Question: i want draw a circle and put a text in it.
what can i do?
If i moved or resized the circle , text move or resize too

'''
var color = UIColor(red: 0x00, green: 0x44, blue: 0x44, alpha: 1)
var Circle = SKShapeNode(circleOfRadius: 100 )
Circle.position = CGPointMake(frame.midX, frame.midY)
Circle.strokeColor = SKColor.blackColor()
Circle.glowWidth = 1.0
Circle.fillColor = color
let myLabel = SKLabelNode(fontNamed:"Chalkduster")
myLabel.text = "Hello, World!";
myLabel.fontSize = 60;
myLabel.position = CGPointMake(frame.midX, frame.midY)
myLabel.fontColor = UIColor.blackColor()
self.addChild(Circle)
'''
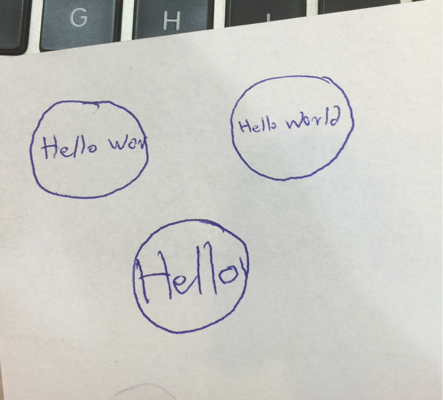
Answer: One way to drag both at once is you can add both into same view and after that you change position of both with touch events like show into below code.
'''
import SpriteKit
class GameScene: SKScene {
var deltaPoint = CGPointZero
let myLabel = SKLabelNode(fontNamed:"Chalkduster")
var Circle = SKShapeNode(circleOfRadius: 100 )
override func didMoveToView(view: SKView) {
/* Setup your scene here */
var color = UIColor(red: 0x00, green: 0x44, blue: 0x44, alpha: 1)
Circle.position = CGPointMake(frame.midX, frame.midY)
Circle.strokeColor = SKColor.blackColor()
Circle.glowWidth = 1.0
Circle.fillColor = color
myLabel.text = "Hello, World!";
myLabel.fontSize = 20
myLabel.position = CGPointMake(Circle.frame.midX, Circle.frame.midY)
myLabel.fontColor = UIColor.blackColor()
// Add them into same scene
self.addChild(Circle)
self.addChild(myLabel)
}
override func touchesMoved(touches: Set<NSObject>, withEvent event: UIEvent) {
if let touch = touches.first as? UITouch {
let currentPoint = touch.locationInNode(self)
let previousPoint = touch.previousLocationInNode(self)
deltaPoint = CGPointMake(currentPoint.x - previousPoint.x, currentPoint.y - previousPoint.y)
}
}
override func touchesEnded(touches: Set<NSObject>, withEvent event: UIEvent) {
deltaPoint = CGPointZero
}
override func touchesCancelled(touches: Set<NSObject>!, withEvent event: UIEvent!) {
deltaPoint = CGPointZero
}
override func update(currentTime: CFTimeInterval) {
/* Called before each frame is rendered */
var newPoint = CGPointMake(self.myLabel.position.x + self.deltaPoint.x, self.myLabel.position.y + self.deltaPoint.y)
// you can drag both item at same time
myLabel.position = newPoint
Circle.position = newPoint
deltaPoint = CGPointZero
}
}
'''